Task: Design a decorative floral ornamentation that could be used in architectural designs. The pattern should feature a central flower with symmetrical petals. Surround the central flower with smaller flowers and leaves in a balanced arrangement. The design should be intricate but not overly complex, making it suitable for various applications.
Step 510:
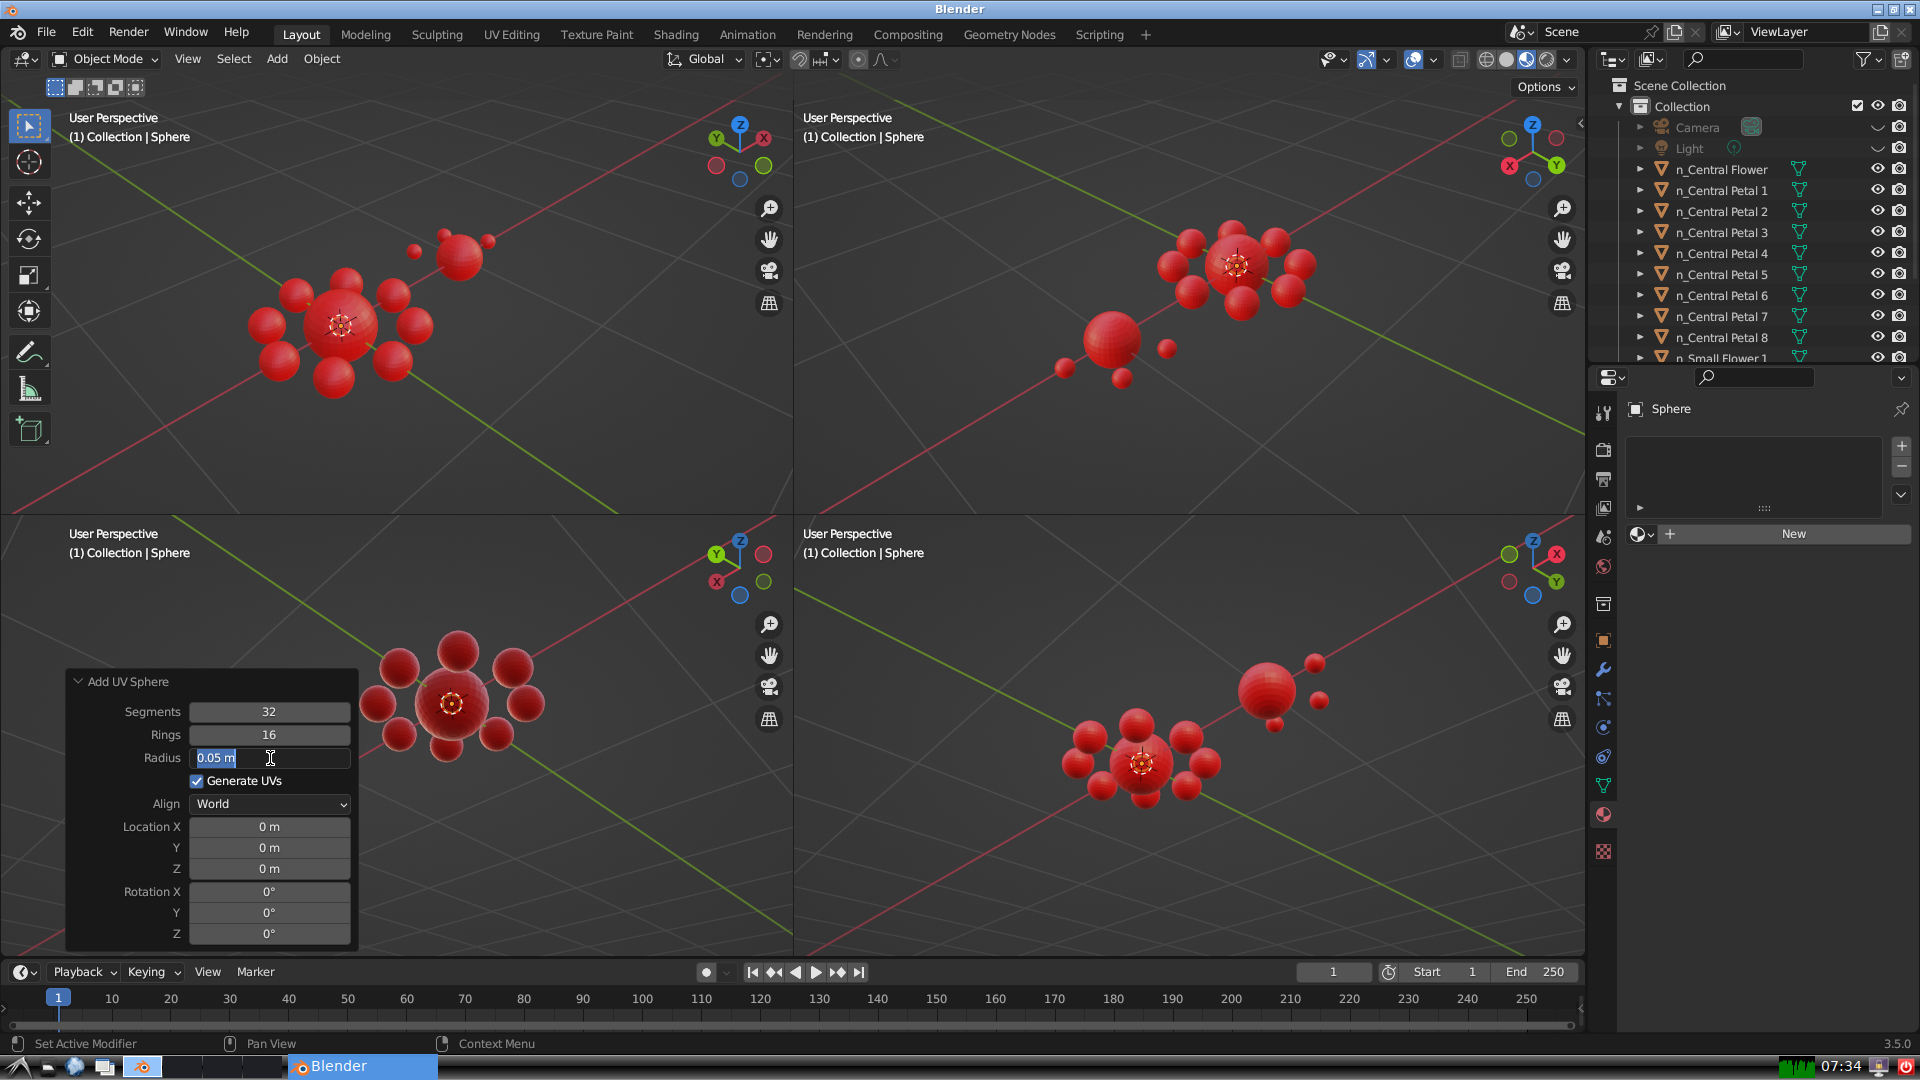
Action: input_text: 0.05